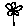
Label: flower